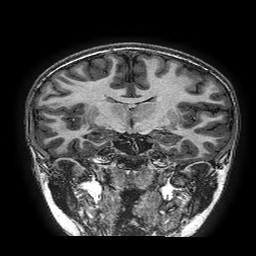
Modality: T1w
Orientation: sagittal
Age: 14
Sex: female
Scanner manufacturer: ge
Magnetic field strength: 3 T
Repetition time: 0.00766 s
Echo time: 0.003476 s